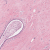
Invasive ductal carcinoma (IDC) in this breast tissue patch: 0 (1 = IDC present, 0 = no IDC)